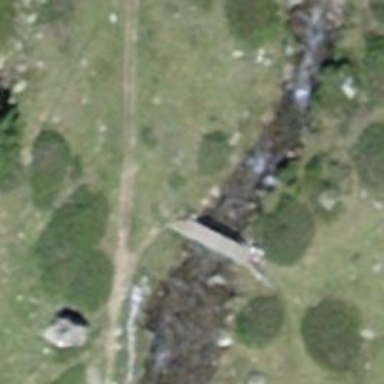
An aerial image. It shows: Path on bridge.